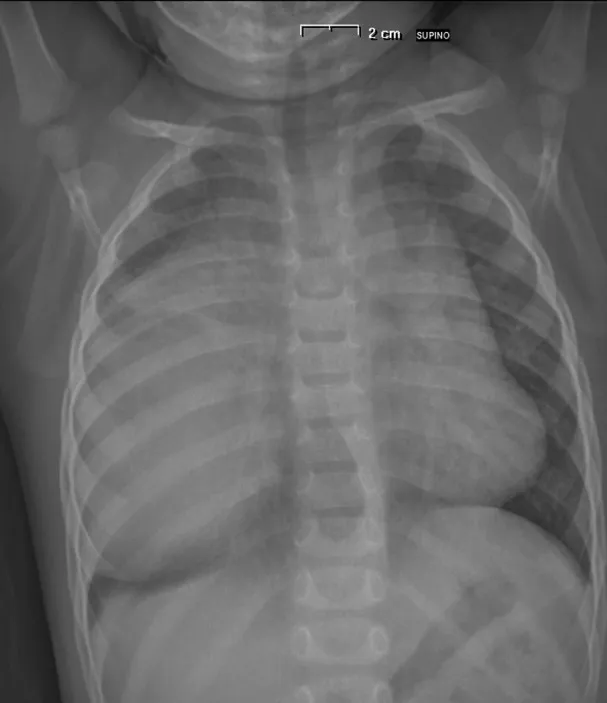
Chest X-ray of the infant at presentation, showing a large intrathoracic radiopaque mass occupying the right hemithorax.
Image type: radiology (x_ray)